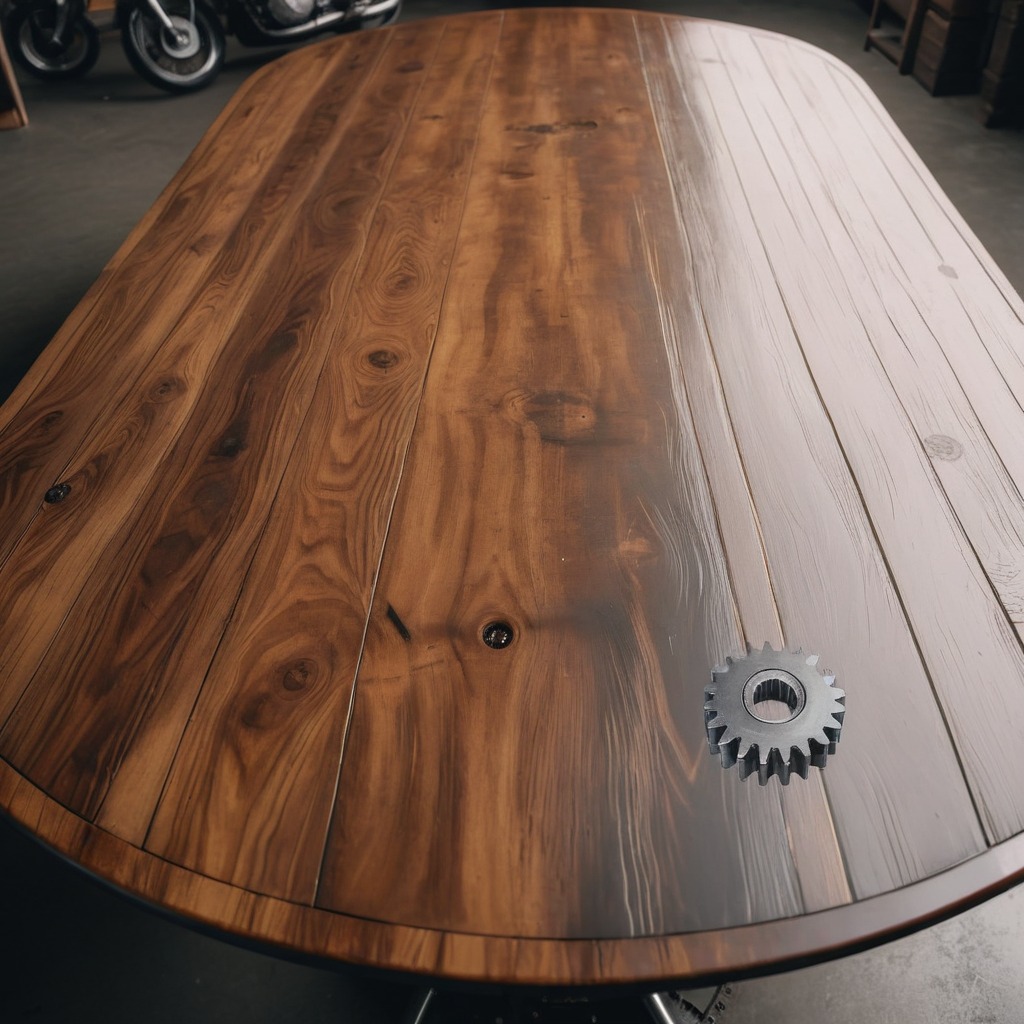
A steel gear with teeth is lying on a wooden table in a vintage motorcycle garage.